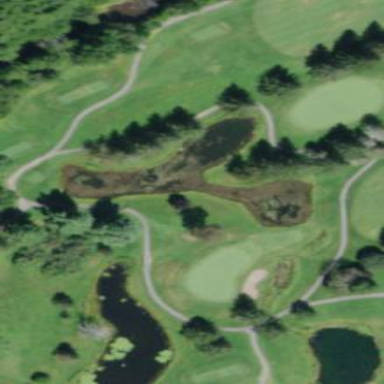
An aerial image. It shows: Water hazard in golf course. The hazard is natural water feature.